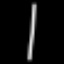
Label: line